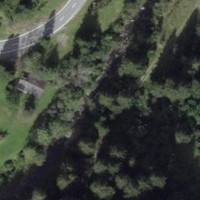
EUNIS habitat code: 43
Species observed at this site:
Araneus diadematus